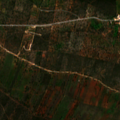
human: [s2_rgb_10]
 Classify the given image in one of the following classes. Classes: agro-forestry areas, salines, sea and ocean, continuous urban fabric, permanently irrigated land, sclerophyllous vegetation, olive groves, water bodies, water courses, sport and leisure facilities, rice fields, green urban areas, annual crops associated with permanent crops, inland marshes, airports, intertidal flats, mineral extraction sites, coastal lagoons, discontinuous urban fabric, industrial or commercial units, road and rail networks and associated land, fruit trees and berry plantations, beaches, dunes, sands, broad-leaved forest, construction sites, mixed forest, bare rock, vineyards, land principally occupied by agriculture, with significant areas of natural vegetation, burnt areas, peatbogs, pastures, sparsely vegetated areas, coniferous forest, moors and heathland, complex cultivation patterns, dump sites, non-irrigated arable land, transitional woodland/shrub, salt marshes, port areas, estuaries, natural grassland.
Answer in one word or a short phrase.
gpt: fruit trees and berry plantations, annual crops associated with permanent crops, complex cultivation patterns, sclerophyllous vegetation